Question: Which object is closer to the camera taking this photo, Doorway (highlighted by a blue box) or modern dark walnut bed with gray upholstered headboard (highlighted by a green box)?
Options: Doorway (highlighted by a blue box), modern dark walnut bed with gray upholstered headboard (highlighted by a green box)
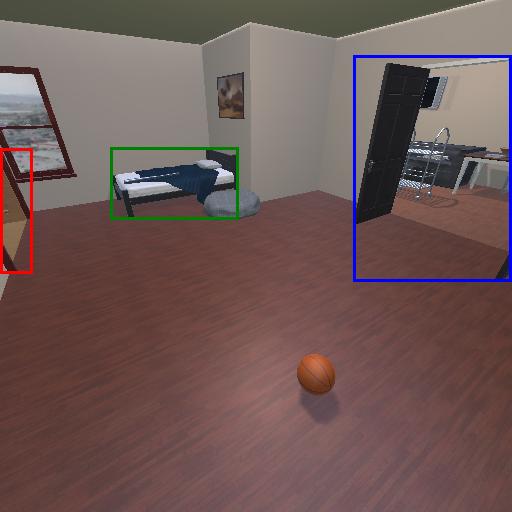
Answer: Doorway (highlighted by a blue box)